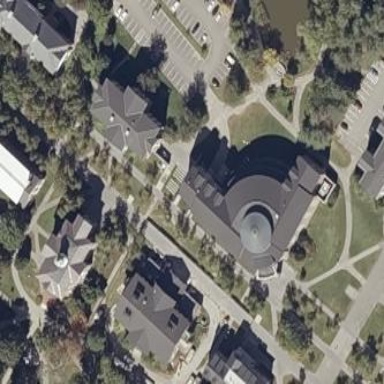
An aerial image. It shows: University building.